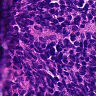
Metastatic tissue present: no